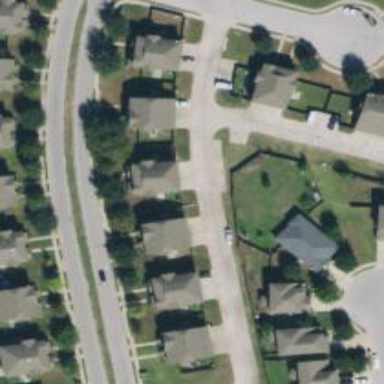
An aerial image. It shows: Alley classified as service road.